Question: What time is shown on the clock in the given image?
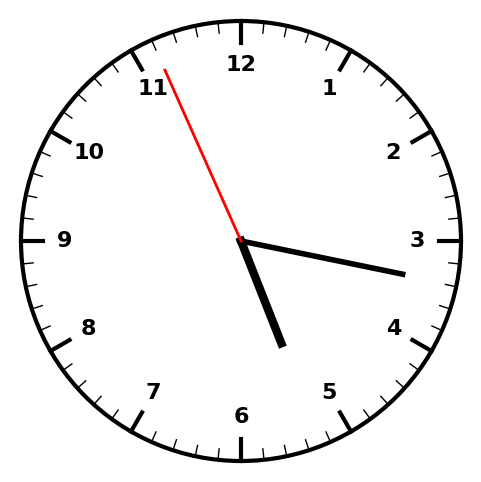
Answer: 05:16:56